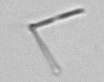
Label: Nanoneis